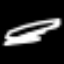
Label: squiggle